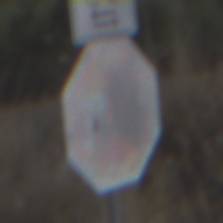
Verkehrszeichen: Stop
Zusatzzeichen oben: RichtungsangabeDurchPfeile9
Umgebung: Outdoor, Suburban
Tageszeit: SunriseSunset
Wetter: Clear
Licht: Natural
Jahreszeit: NotSpecified
Kontrast: LowContrast